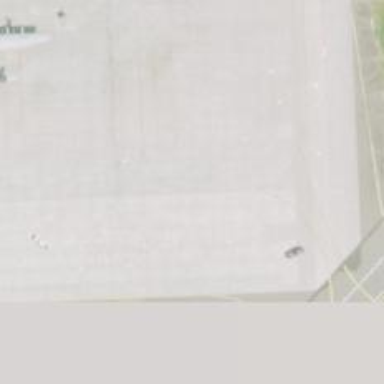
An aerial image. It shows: Image of taxiway at airport.